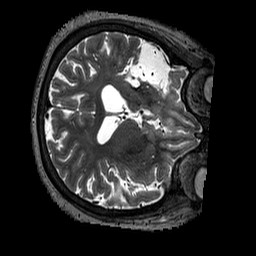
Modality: T2w
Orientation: axial
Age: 53
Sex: female
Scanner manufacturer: siemens
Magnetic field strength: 3 T
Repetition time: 3.2 s
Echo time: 0.567 s